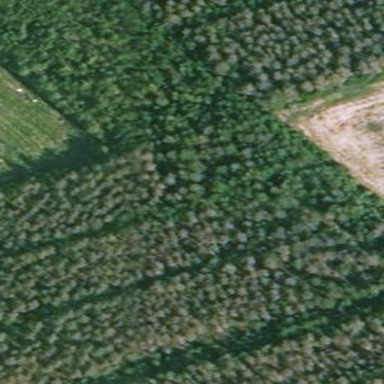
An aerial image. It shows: Forest area.